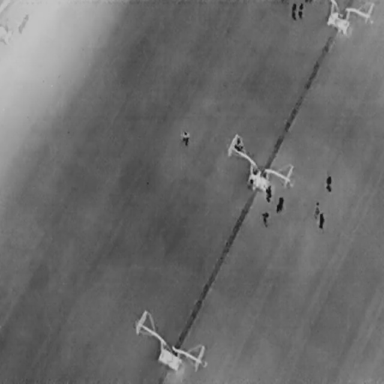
There are 12 People in the infrared image.